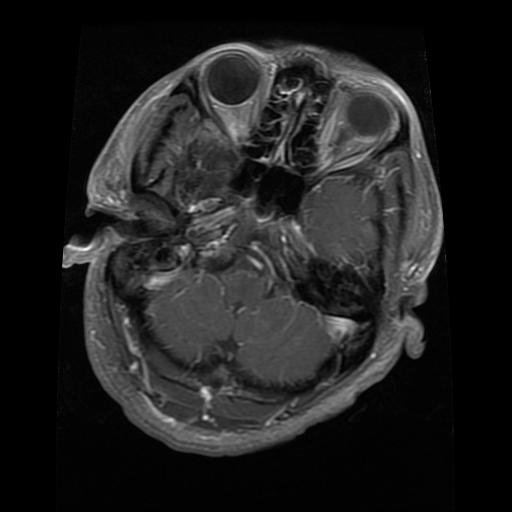
Label: glioma